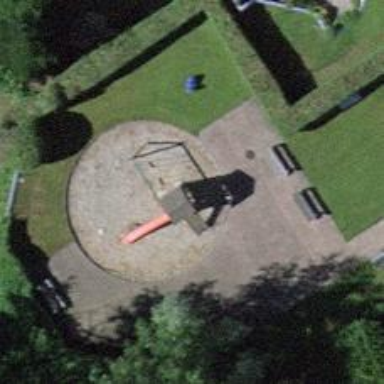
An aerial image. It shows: Playground area for leisure activities on the land.